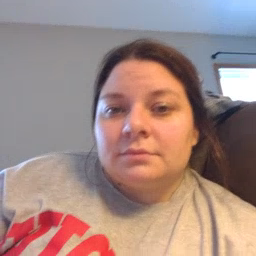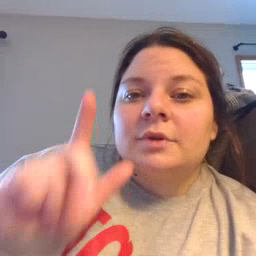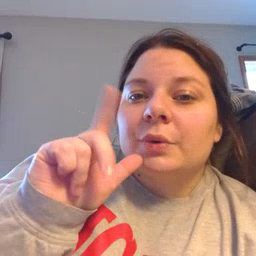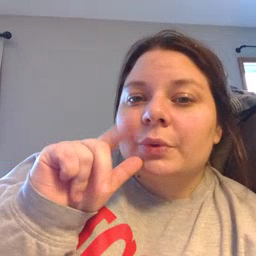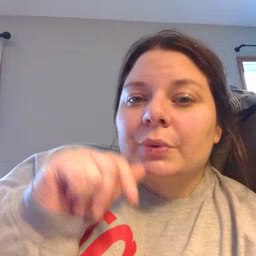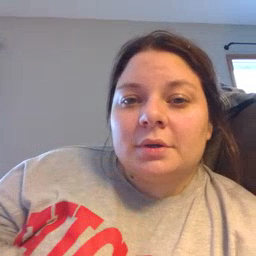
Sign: who